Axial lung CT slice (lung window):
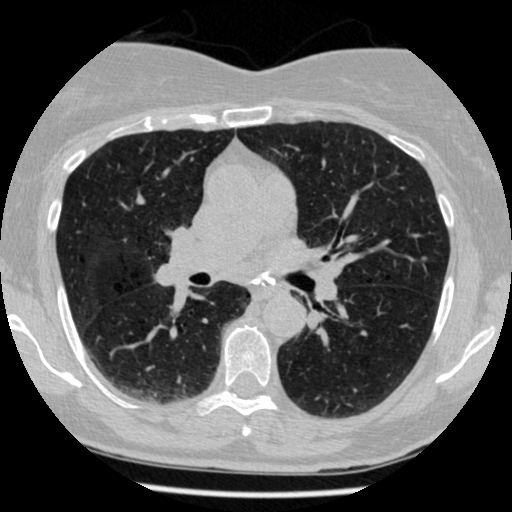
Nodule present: yes
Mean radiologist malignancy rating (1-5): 2.75